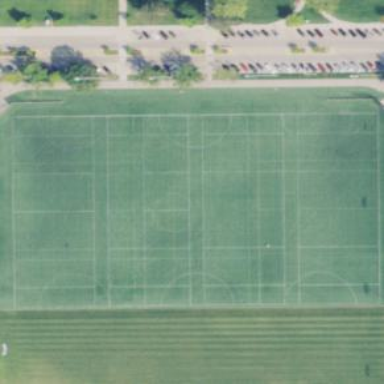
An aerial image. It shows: Softball pitch with artificial turf surface for leisure land.